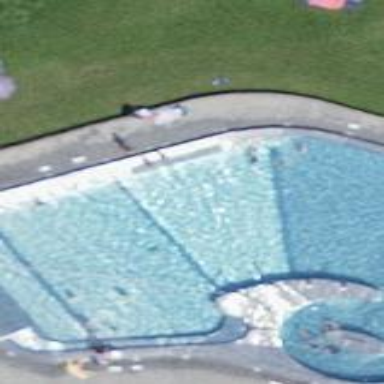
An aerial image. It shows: Swimming pool located in leisure land.